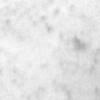
Label: no_change